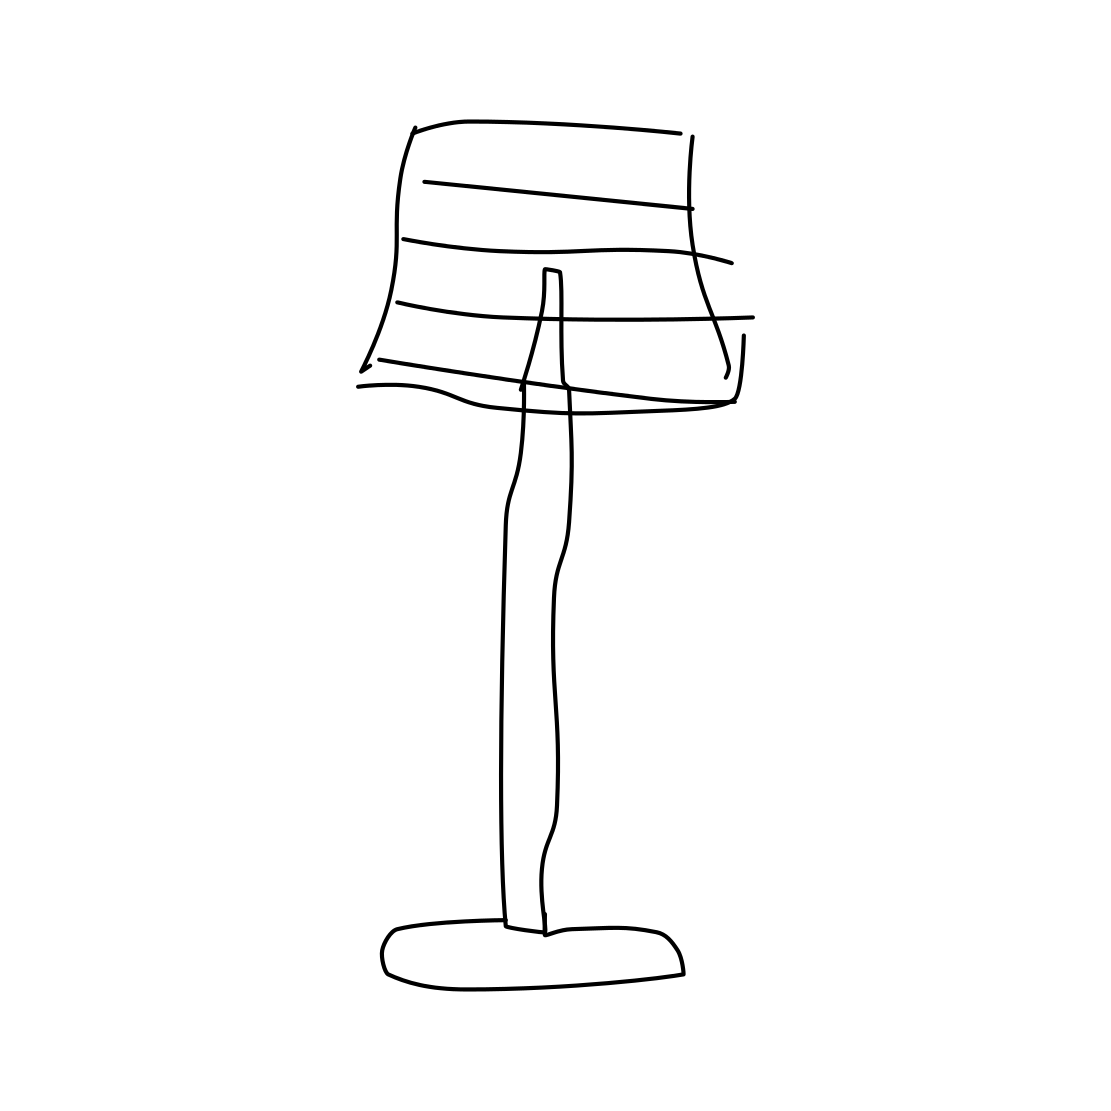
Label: floor lamp